Question: What is the value of the measurement in the image?
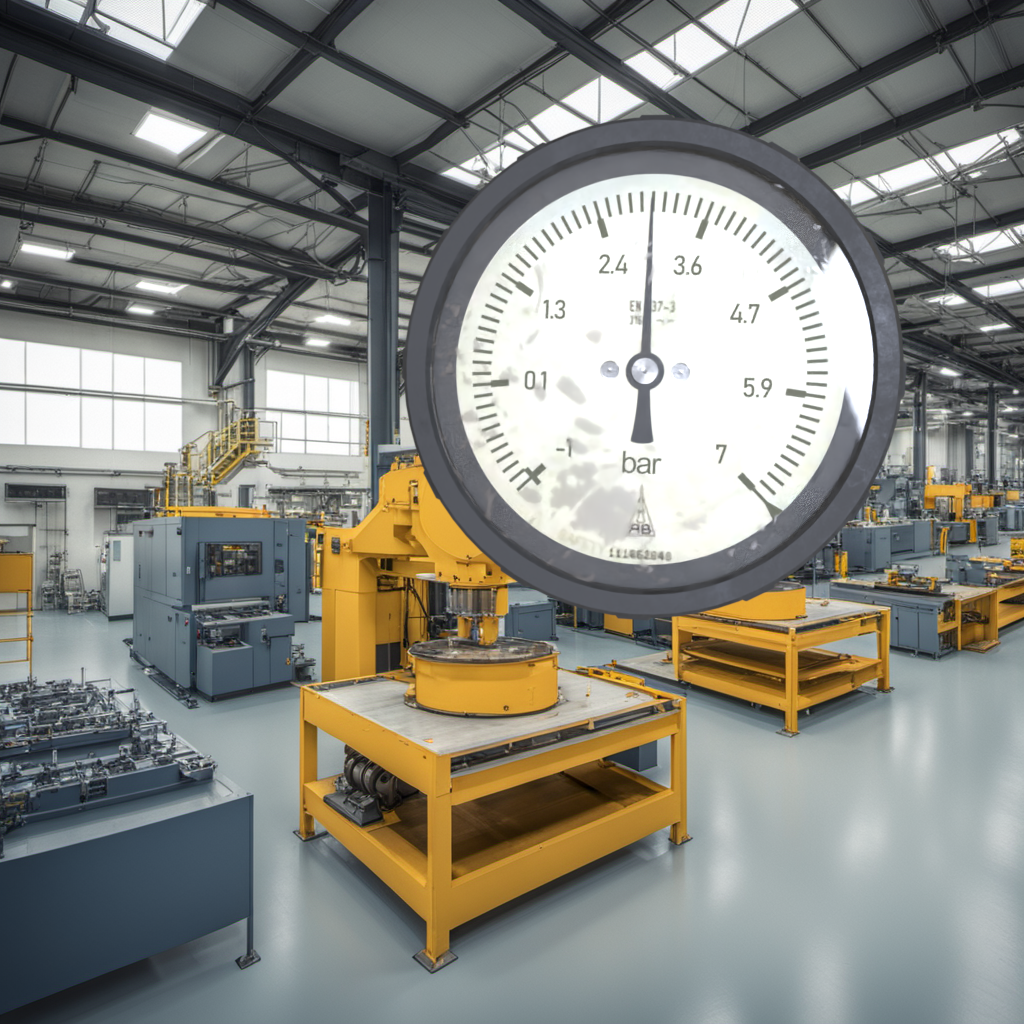
Answer: The result is 2.99
Question: What is the range of this measurement?
Answer: The range is from -1 to 7
Question: What is the minimum and maximum reading range of the measurement in the image?
Answer: The minimum value is -1 and the maximum value is 7